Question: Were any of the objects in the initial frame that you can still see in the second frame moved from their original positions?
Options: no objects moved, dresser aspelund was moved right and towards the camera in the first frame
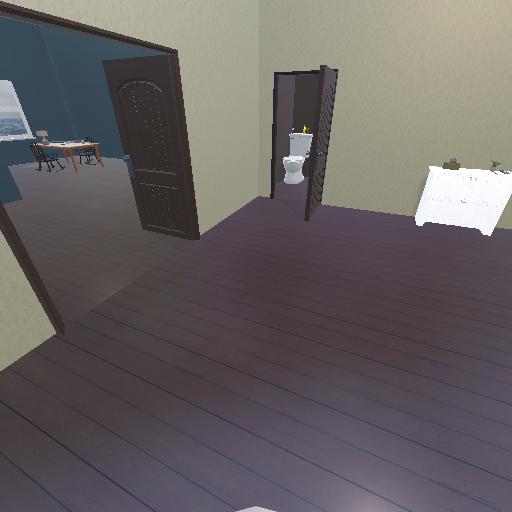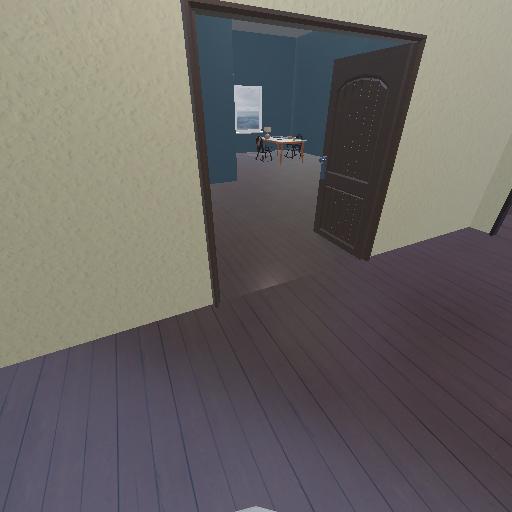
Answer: no objects moved